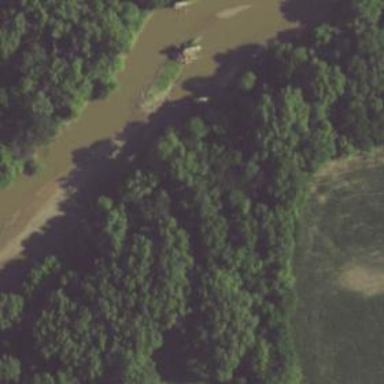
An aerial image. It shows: Historic bridge.